Current action and preconditions to check: path_clear

Your task: For each precondition in the list above, predict whether it will hold at this action.

Consider the current scene as observed from the mobile robot's camera, and analyze the predicted future states of all dynamic agents (e.g., people, animals, vehicles, or any moving entities) within the NEXT SECOND.

IMPORTANT: Only answer "very likely" if you are absolutely certain—based on strong, clear evidence—that a dynamic agent will violate the precondition in the predicted future state. Do NOT answer "very likely" for unlikely, ambiguous, or low-probability risks.

Ask yourself for each precondition: Is there a high probability, with clear and convincing evidence, that the predicted future states of any dynamic agent will interfere with the predicted future state of the currently executing action within the NEXT SECOND, causing that precondition to fail?

Assess the risk level based on these predictions. Use "likely" or "very likely" if motions create a clear risk of interference.

Use "neutral" or "improbable" if agents are nearby but their predicted paths are clearly diverging or non-conflicting.

Failure Risk Categories: "very improbable", "improbable", "neutral", "likely", "very likely"

Answer Format: Output ONLY the probability_of_failure value from these categories: "very improbable", "improbable", "neutral", "likely", "very likely"

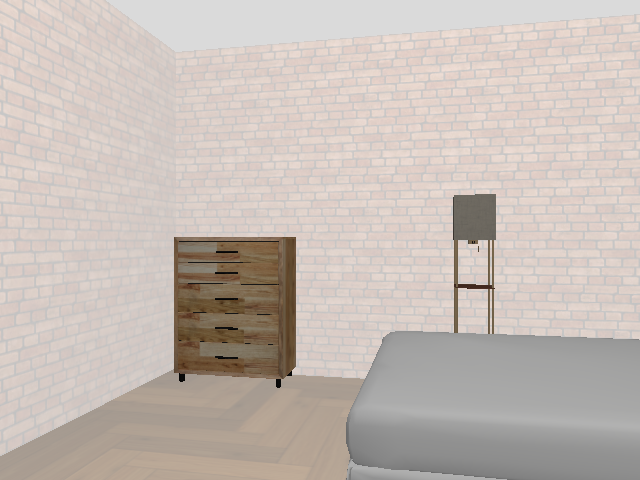

Answer: very improbable